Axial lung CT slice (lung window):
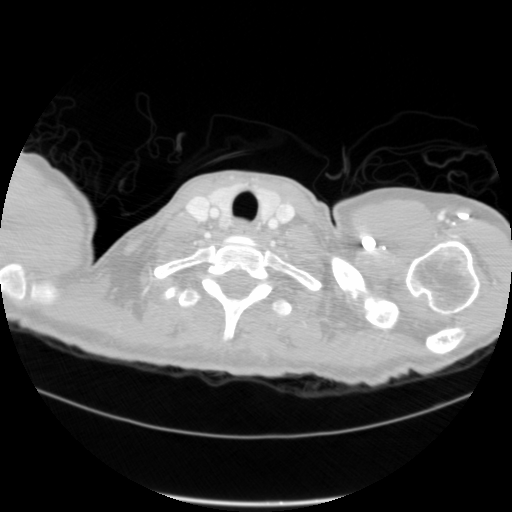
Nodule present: no